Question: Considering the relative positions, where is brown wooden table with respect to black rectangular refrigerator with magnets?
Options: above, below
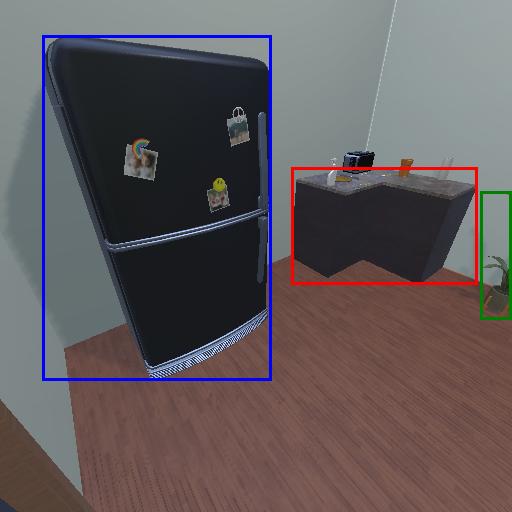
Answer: above